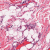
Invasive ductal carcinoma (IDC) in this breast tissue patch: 0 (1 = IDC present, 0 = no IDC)